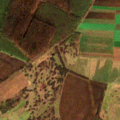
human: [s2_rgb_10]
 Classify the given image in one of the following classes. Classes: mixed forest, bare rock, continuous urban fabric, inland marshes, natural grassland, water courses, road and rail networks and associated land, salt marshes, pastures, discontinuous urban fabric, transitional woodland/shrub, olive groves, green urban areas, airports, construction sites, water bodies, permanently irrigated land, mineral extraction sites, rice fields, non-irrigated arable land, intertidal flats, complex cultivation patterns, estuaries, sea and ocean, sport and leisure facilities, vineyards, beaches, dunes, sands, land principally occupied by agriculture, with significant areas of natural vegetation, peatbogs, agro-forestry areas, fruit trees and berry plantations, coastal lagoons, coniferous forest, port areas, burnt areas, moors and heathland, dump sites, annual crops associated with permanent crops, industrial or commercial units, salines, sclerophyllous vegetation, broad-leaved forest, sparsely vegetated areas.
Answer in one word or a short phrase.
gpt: non-irrigated arable land, pastures, broad-leaved forest, transitional woodland/shrub